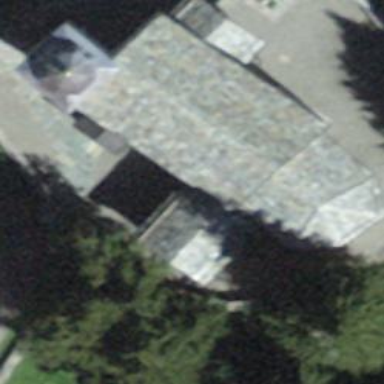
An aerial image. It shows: Church which is place of worship.